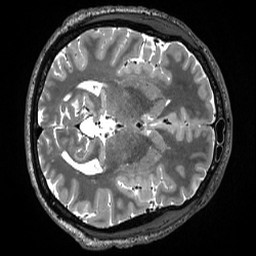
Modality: T2w
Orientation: axial
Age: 36
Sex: male
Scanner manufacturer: siemens
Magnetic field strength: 3 T
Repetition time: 3.2 s
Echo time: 0.563 s